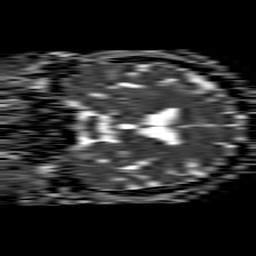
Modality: ADC
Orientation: coronal
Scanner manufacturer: philips
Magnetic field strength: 1.5 T
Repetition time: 4.6 s
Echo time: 0.08528 s